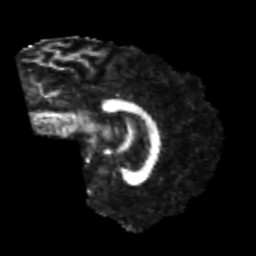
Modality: FA
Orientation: sagittal
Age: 26
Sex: male
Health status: healthy
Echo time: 0.074 s